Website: home-depot
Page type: payment
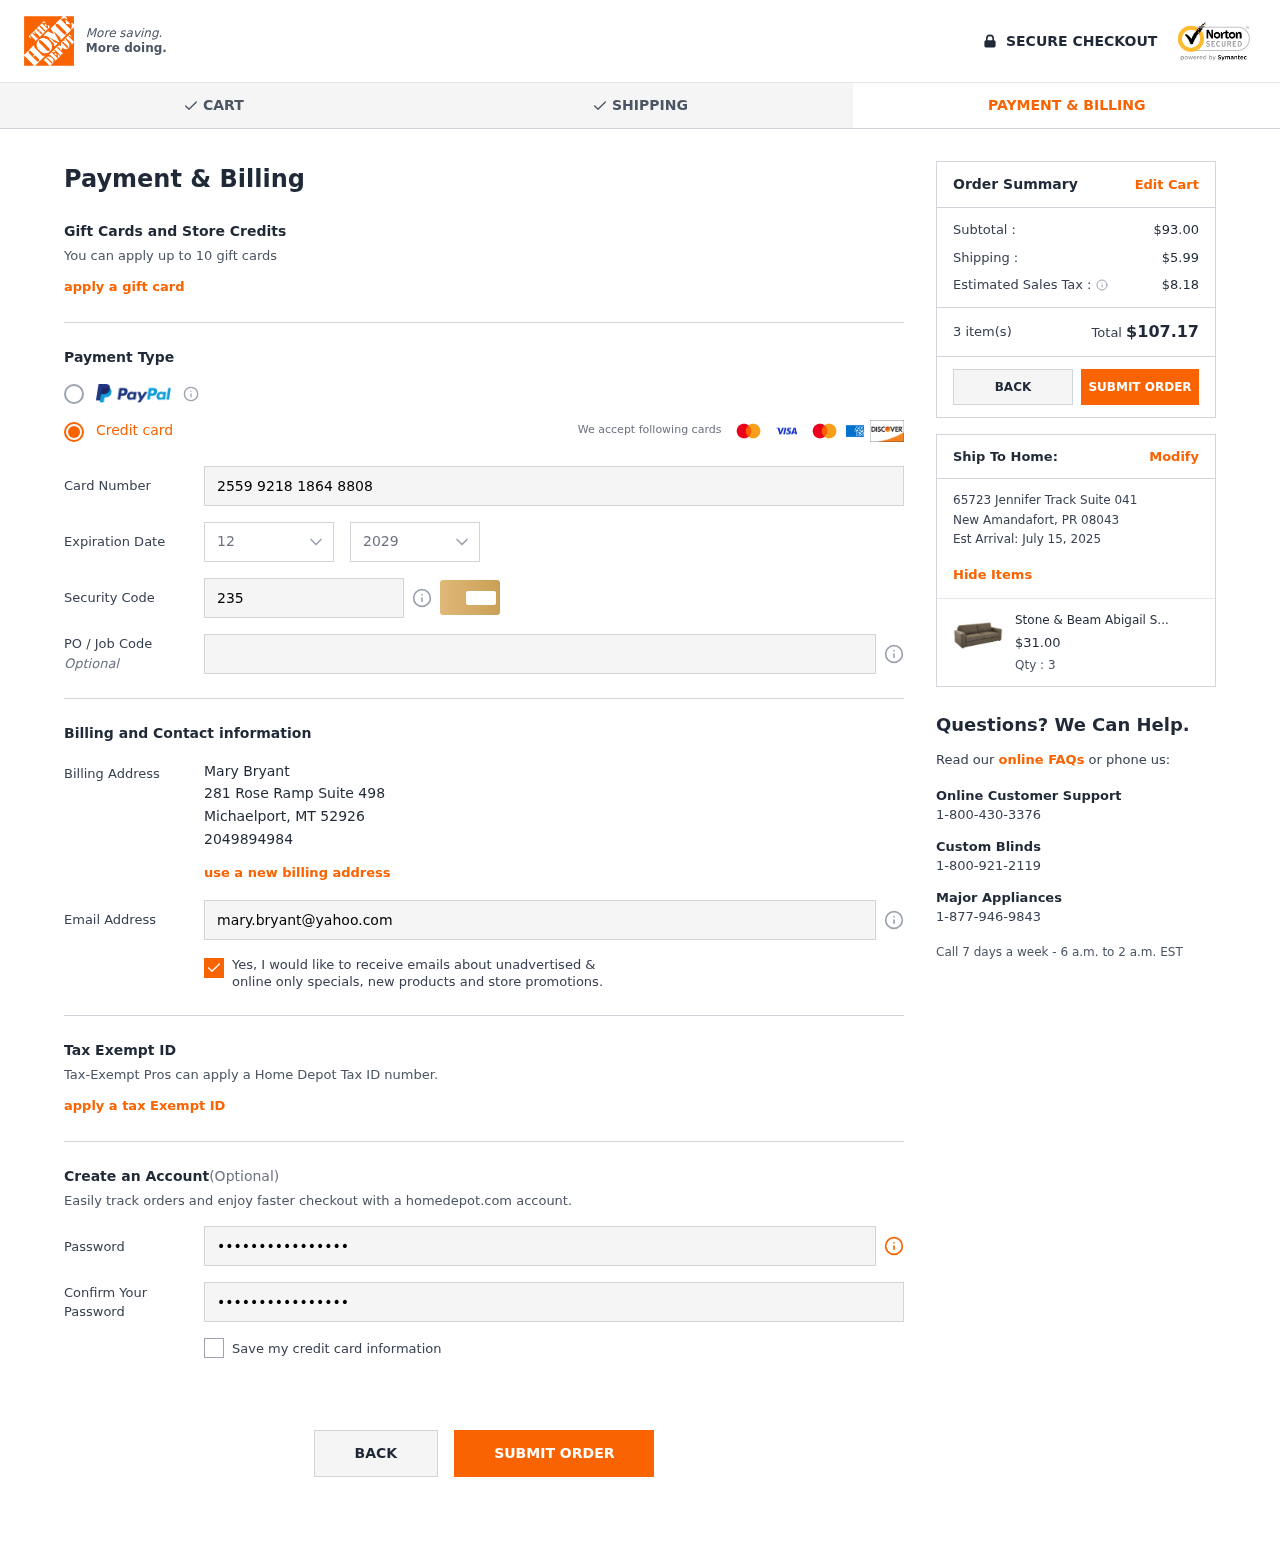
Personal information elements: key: PII_CARD_CVV
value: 235
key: PII_CARD_EXPIRY_MONTH
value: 12
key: PII_CARD_EXPIRY_YEAR
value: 29
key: PII_CARD_NUMBER
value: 2559 9218 1864 8808
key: PII_CITY
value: Michaelport
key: PII_CITY2
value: New Amandafort
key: PII_EMAIL
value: mary.bryant@yahoo.com
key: PII_FULLNAME
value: Mary Bryant
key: PII_PHONE
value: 2049894984
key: PII_POSTCODE
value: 52926
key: PII_POSTCODE2
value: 08043
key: PII_STATE_ABBR
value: MT
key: PII_STATE_ABBR2
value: PR
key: PII_STREET
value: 281 Rose Ramp Suite 498
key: PII_STREET2
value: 65723 Jennifer Track Suite 041
Product elements: key: PRODUCT1_NAME
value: Stone & Beam Abigail Sofa Couch, 86"W, Golden Brown
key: PRODUCT1_PRICE
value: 31
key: PRODUCT1_QUANTITY
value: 3
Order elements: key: ORDER_SUBTOTAL
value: $93.00
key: ORDER_SHIPPING_COST
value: $5.99
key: ORDER_TAX
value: $8.18
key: ORDER_NUM_ITEMS
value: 3 item(s)
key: ORDER_TOTAL
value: $107.17
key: ORDER_DELIVERY_DATE
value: July 15, 2025